Question: >
<URL>
I have two areas identified by top left and bottom right corners (fig.1).
In c#, how can I test if they are in contact (fig.2)?

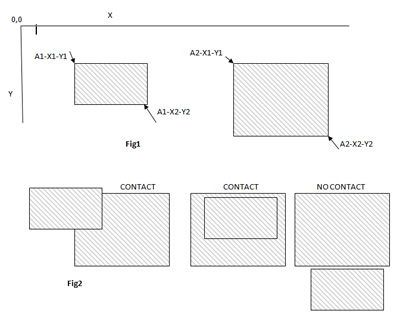
Answer: Let's say you have two 'Rectangle's which are 'r1' and 'r2', you can check whether they intersects with each other by this:
'''
if(r1.IntersectsWith(r2))
{
// Intersect
}
'''
---
If you need the exact area which they intersects with each other, you can do this:
'''
Rectangle intersectArea = Rectangle.Intersect(r1, r2);
'''
You can check the documentation: <URL>
---
I've just checked that if the two rectangles just touch each other on an edge, 'Rectangle.Intersect' returns a rectangle with one dimension is zero , 'Rectangle.IntersectsWith' will return 'false'. So you need to note that.
For example, 'Rectangle.Intersect' on '{X=0,Y=0,Width=10,Height=10}' and '{X=10,Y=0,Width=10,Height=10}' will return '{X=10,Y=0,Width=0,Height=10}'.
If you hope to get 'true' also if they just touch each other, change the condition to:
'''
if(Rectangle.Intersect(r1, r2) != Rectangle.Empty)
{
// Intersect or contact (just touch each other)
}
'''